Question: I have JSON as in the picture below which I use in my android application. I have problems with parse of sunrise and sunset which in unix, UTC format. My question is how to ?

Thats what I tried to sunrise but it was wrong: 'sunrise.setText(json.getJSONObject("sys").getString("sunrise"));'
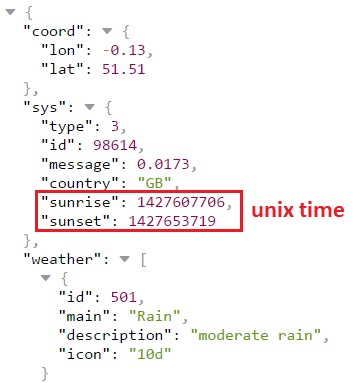
Answer: I believe that you have a couple of issues.
The first is how to convert a Unix timestamp into a Java Date.
Like Unix timestamps, Java dates are stored internally as a long offset from a specific instant, known as the "epoch". Fortunately, they both use the same epoch. However, Unix timestamps have higher resolution.
To get a long that represents a Java date from a Unix timestamp, you need to multiply it by 1000. Then you can use the result to initialize a Java Date.
The essential thing here is to make sure that your timestamps are longs, not ints (or doubles, or any other numeric type).
So, essentially:
'''
long unixTimestamp = <PHONE>;
long javaTimestamp = unixTimestamp * 1000L;
Date date = new Date(javaTimestamp);
'''
Next, you'll need to get the numeric value from the Json, as a long, instead of a String, so use getLong instead of getString.
Finally, you'll want to format the date. Since you want just the hours and minutes, you can use:
'''
String sunrise = new SimpleDateFormat("hh:mm").format(date);
'''
and then use that value to set the value of your TextView.